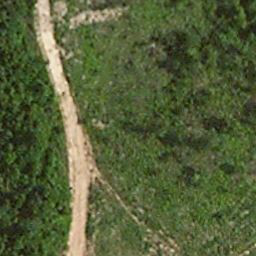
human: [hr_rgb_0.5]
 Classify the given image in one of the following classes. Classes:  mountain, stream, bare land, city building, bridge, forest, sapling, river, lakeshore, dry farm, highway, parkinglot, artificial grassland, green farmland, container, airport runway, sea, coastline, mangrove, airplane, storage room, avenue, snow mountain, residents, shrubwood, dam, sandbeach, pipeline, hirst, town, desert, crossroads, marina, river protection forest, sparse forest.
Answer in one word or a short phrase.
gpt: avenue